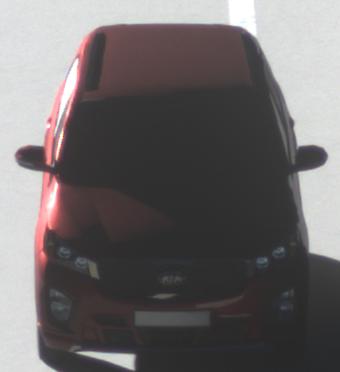
Make: KIA
Model: Sorento 2.2 CRDi
Detailed model: Sorento (UM)
Model produced from: 2015/03
Model produced until: 2017/10
Doors: 5
Color: red
Road condition: dry road
Daytime: morning or afternoon
Contrast: high contrast